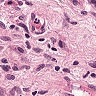
Metastatic tissue present: no